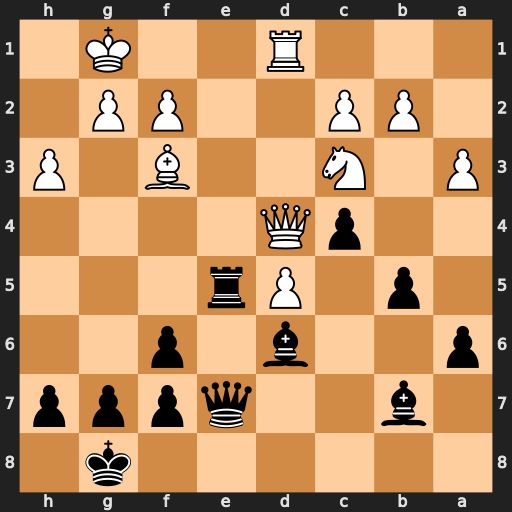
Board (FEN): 6k1/1b2qppp/p2b1p2/1p1Pr3/2pQ4/P1N2B1P/1PP2PP1/3R2K1
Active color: b
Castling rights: -
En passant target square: -
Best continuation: Re1+ Rxe1 Qxe1#